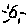
Label: sun